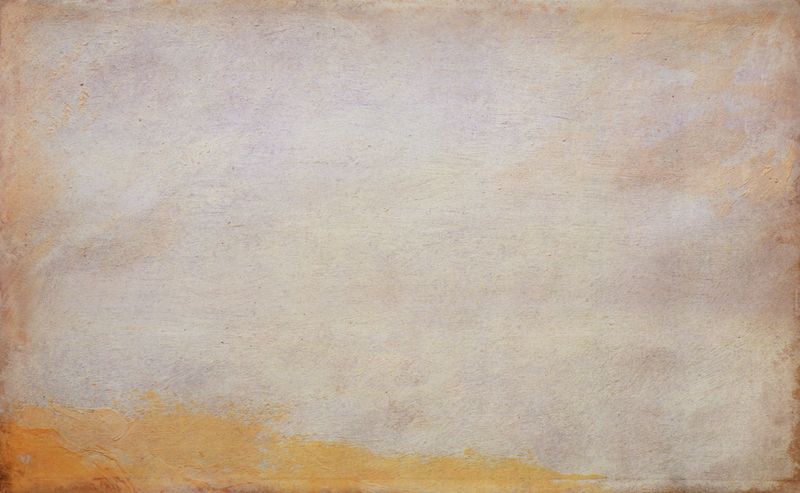
Titel: Sand und Himmel?
Künstler: William Turner
Standort: London
Institution: British Museum
Schlagwörter: blau, gemälde, himmel, meer, schatten, wasser, weiß, wolken, aquarell, gelb, impressionismus, landschaft, ocker, sand, ausschnitt, bewegung, grau, hell, licht, orange, skizze, gras, schnee, wolke, beige, flächig, malerei, bild, öl, erde, feld, horizont, hügel, pastos, rauch, sonne, england, rosa, zart, schiff, strand, studie, abhang, abstrakt, dünen, fläche, flächen, leer, leere, modern, dunst, farbe, lila, nebel, sonnenuntergang, violett, monochrom, rand, böschung, romantik, luft, querformat, sturm, turner, wetter, duktus, detail, stimmung, langweilig, leuchten, blind, diesig, neblig, minimalismus, minimalistisch, schweben, farbflächen, farbfläche, wolkig, leinwand, übergänge, nelke, sonnig, pinselstrich, trüb, diagonal, diffus, verschwommen, verwischt, sicht, malerisch, eintönig, lichtspiel, struktur, ölskizze, dicht, fleckig, atmosphäre, leuchtend, weich, schemen, grautöne, lichtschein, gewölk, platt, zweifarbig, farbenspiel, ausfahrt, grenzen, luftig, william, formlos, dunstig, ineinander, wenig, rothko, william turner, changieren, bereiche, lagen, wattig, farbspiel, nichts, absurd, farbgefühl, gräue, himmel und erde, himmelnd, pudrig, verrieben, weiss auf gelb, zarttonig, zwischentöne, 1895, nek, leuchte d